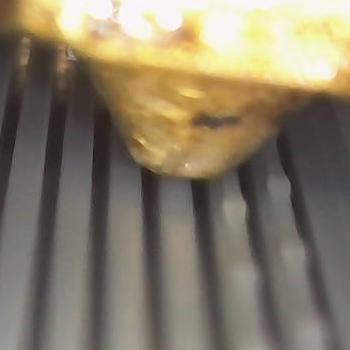
Flow rate: 33%